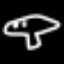
Label: mushroom